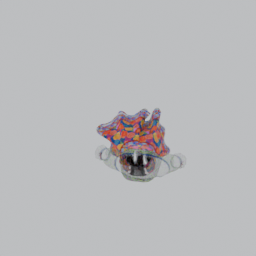
Label: people